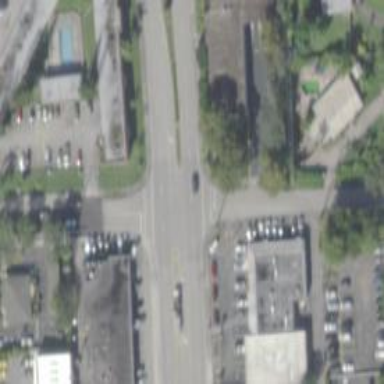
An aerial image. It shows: Asphalt footway with uncontrolled pedestrian crossing marked with lines.